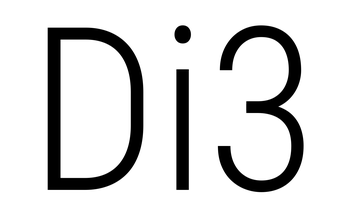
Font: Roboto_Condensed_Light